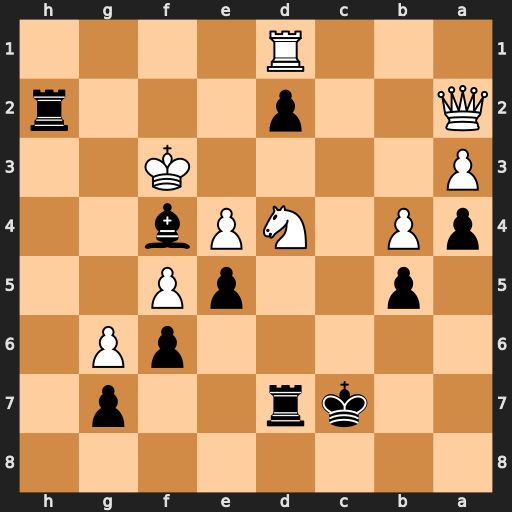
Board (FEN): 8/2kr2p1/5pP1/1p2pP2/pP1NPb2/P4K2/Q2p3r/3R4
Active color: b
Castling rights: -
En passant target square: -
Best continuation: Rxd4 Qf7+ Rd7